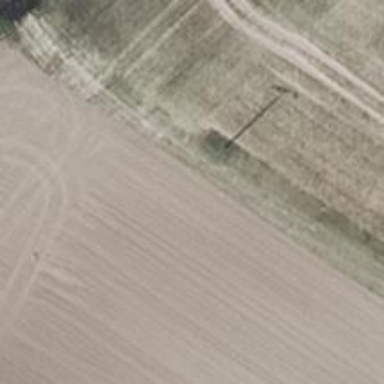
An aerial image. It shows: Power pole.